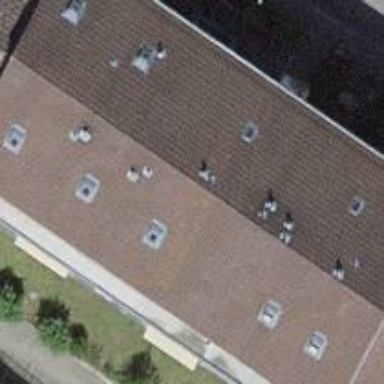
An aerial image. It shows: Gabled roof made of maroon roof tiles on apartment building.